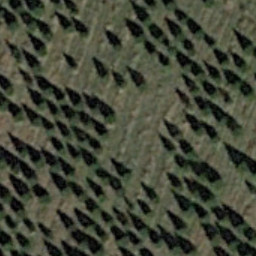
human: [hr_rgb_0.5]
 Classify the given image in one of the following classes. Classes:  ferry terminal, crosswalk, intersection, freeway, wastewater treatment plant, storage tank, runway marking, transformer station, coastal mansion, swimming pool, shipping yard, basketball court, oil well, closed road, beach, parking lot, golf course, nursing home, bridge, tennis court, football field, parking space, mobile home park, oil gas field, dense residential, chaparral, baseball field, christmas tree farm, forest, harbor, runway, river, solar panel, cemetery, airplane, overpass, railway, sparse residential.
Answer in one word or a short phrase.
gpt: christmas tree farm